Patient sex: M
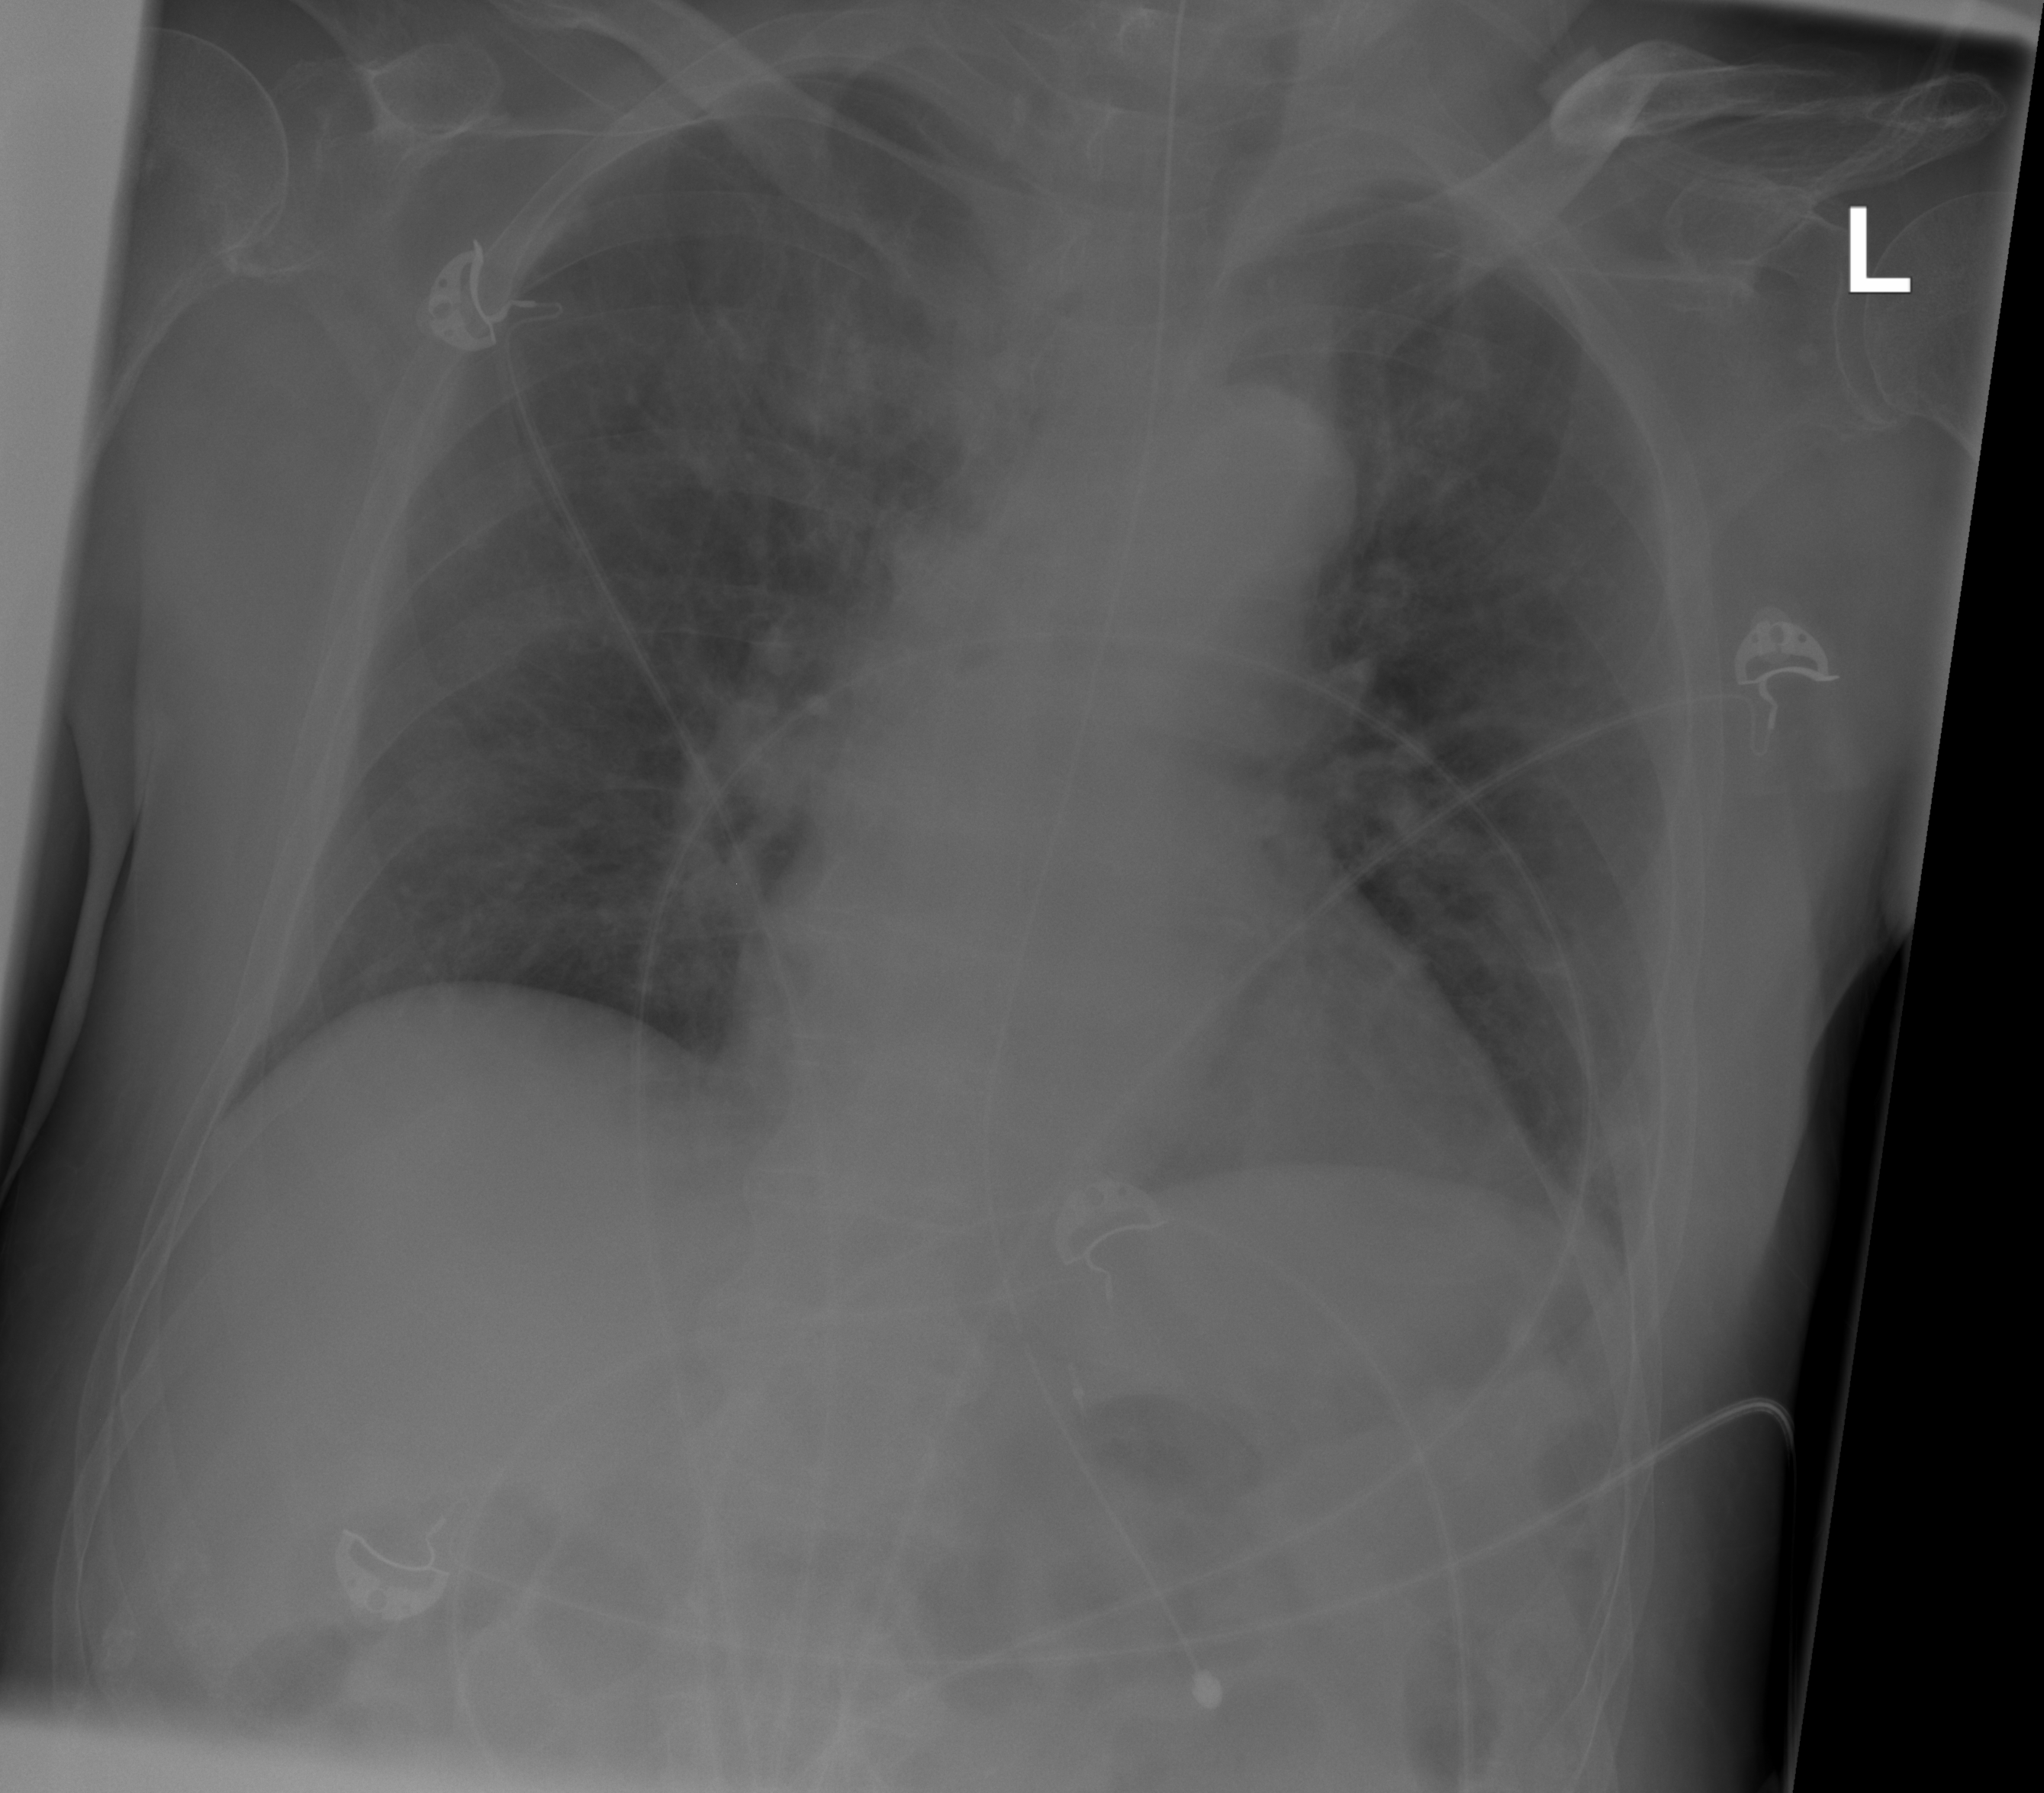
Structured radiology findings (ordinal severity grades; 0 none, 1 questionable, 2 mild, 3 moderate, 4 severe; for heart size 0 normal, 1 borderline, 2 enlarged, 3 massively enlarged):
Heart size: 0
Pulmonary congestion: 1
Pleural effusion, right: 0
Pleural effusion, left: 0
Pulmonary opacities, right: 0
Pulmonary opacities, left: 0
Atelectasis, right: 0
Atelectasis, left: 1